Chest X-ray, PA view. Patient: 51 years old, sex F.
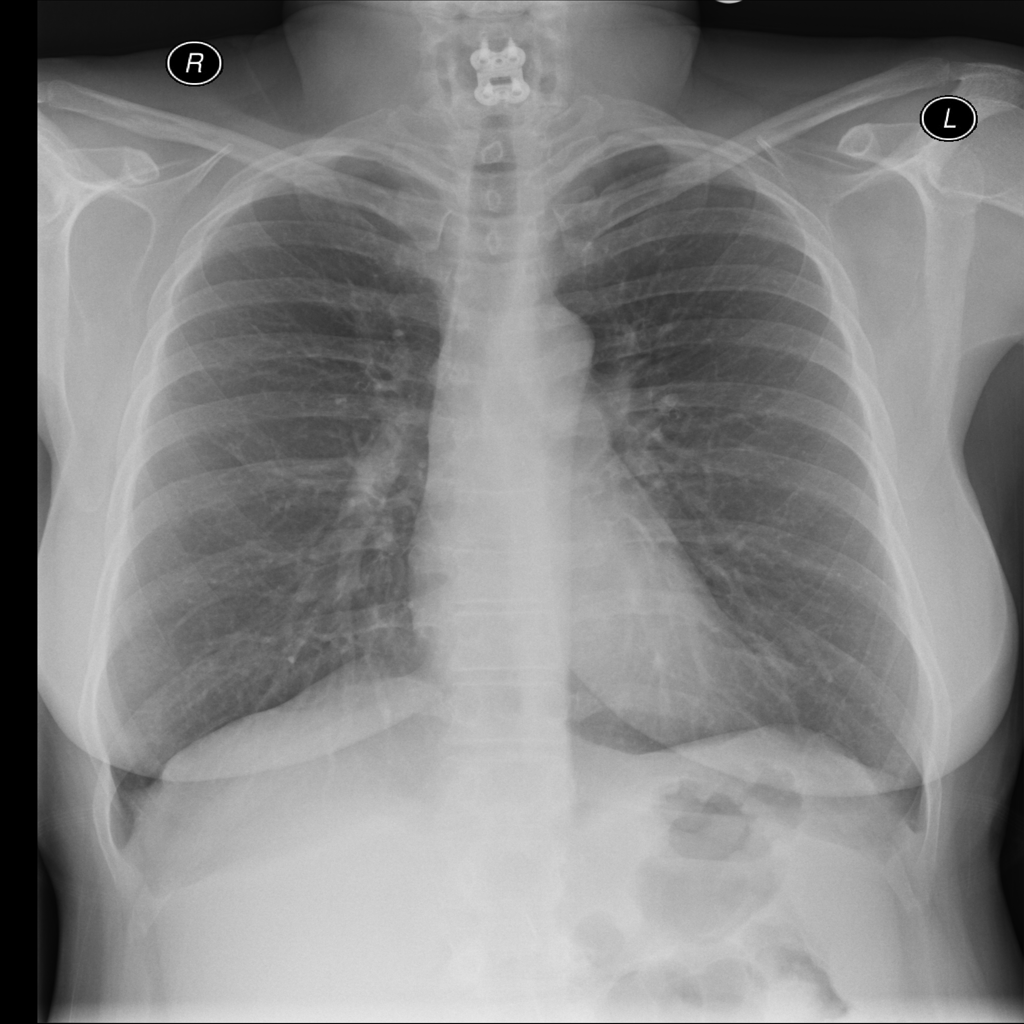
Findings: No Finding